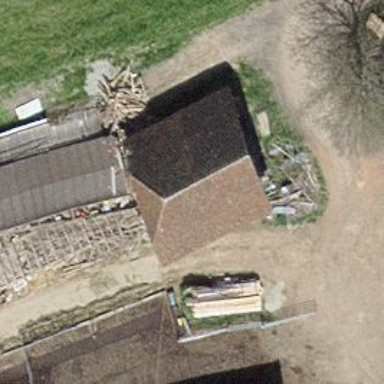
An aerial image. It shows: Barn.